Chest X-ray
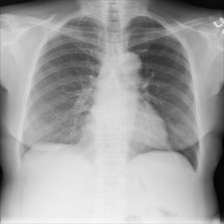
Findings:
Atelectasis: negative
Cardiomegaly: negative
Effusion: negative
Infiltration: negative
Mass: negative
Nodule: positive
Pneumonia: negative
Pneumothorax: negative
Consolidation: negative
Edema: negative
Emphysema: negative
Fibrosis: negative
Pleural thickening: negative
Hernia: negative